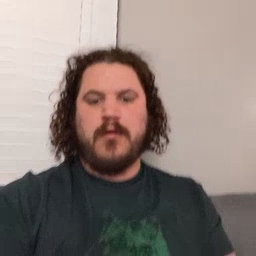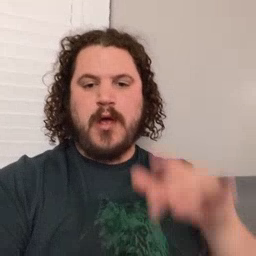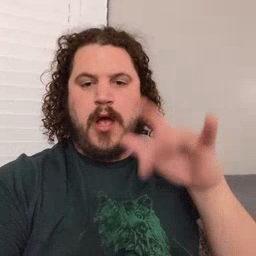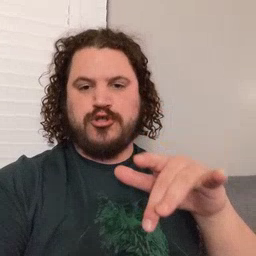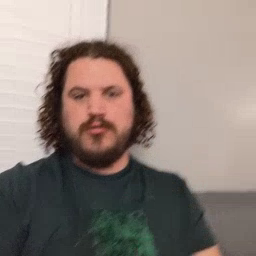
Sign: touch